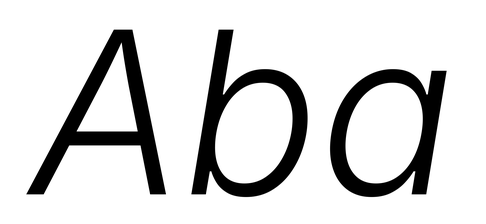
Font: Inter-Italic_Light_Italic